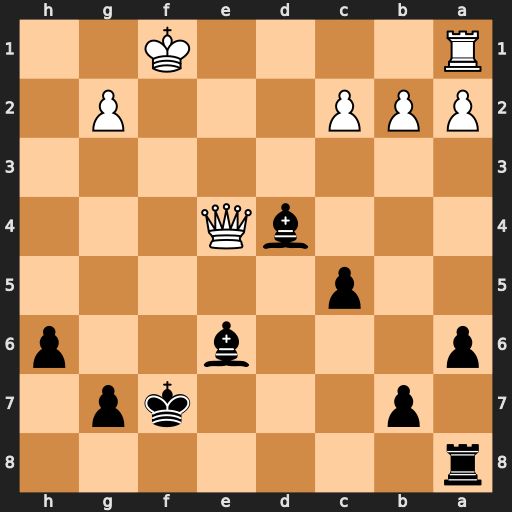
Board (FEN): r7/1p3kp1/p3b2p/2p5/3bQ3/8/PPP3P1/R4K2
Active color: b
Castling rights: -
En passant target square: -
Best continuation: Bc4+ Ke1 Re8 Qxe8+ Kxe8